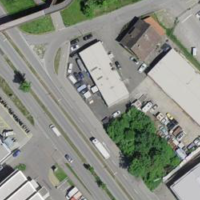
EUNIS habitat code: 54
Species observed at this site:
Certhia brachydactyla
Corvus corone
Turdus philomelos
Fulica atra
Emberiza citrinella
Dendrocopos major
Buteo buteo
Sylvia atricapilla
Spinus spinus
Poecile palustris
Phylloscopus collybita
Alauda arvensis
Erithacus rubecula
Pica pica
Phoenicurus ochruros
Sitta europaea
Phoenicurus phoenicurus
Columba livia
Garrulus glandarius
Falco tinnunculus
Picus viridis
Motacilla cinerea
Cyanistes caeruleus
Anas platyrhynchos
Sturnus vulgaris
Troglodytes troglodytes
Chloris chloris
Passer domesticus
Fringilla coelebs
Passer montanus
Turdus merula
Columba palumbus
Carduelis carduelis
Phalacrocorax carbo
Mareca strepera
Parus major
Hirundo rustica
Mergus merganser
Milvus milvus
Turdus pilaris
Milvus migrans
Regulus regulus
Phylloscopus trochilus